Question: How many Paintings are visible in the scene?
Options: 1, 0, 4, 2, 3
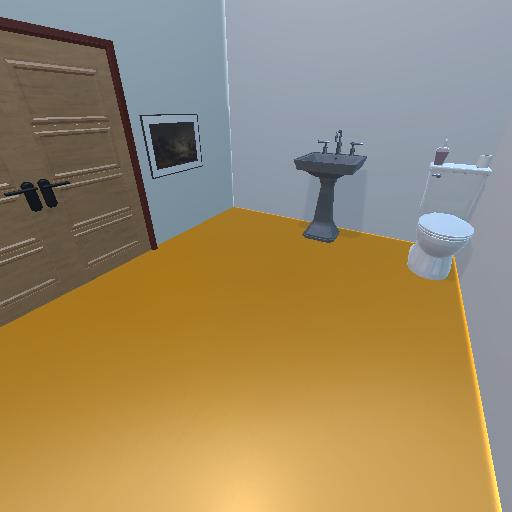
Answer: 1